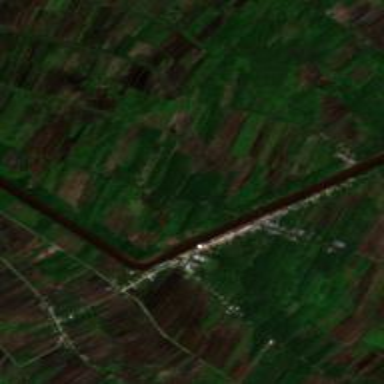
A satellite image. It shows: Village.